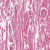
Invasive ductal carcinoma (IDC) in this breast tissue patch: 0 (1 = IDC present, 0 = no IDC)